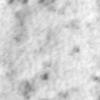
Label: no_change